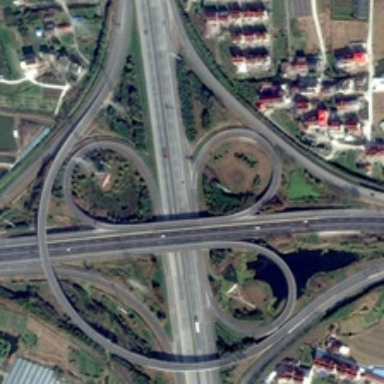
Some buildings and many green trees are near a viaduct shaped three circles .